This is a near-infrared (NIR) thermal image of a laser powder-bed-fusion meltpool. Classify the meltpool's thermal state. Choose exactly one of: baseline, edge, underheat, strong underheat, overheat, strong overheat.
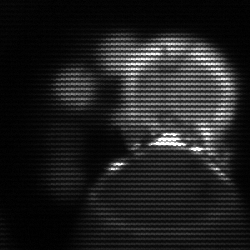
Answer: edge